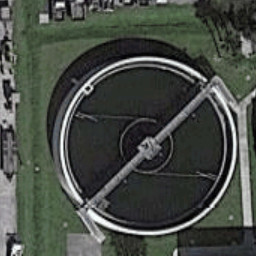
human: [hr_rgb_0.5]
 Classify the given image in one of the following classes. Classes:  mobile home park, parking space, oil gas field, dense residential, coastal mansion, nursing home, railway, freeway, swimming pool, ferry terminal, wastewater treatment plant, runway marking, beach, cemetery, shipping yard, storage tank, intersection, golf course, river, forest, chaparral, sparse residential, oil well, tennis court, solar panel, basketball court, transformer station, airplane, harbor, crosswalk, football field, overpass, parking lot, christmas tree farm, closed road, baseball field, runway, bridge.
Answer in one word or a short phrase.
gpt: wastewater treatment plant